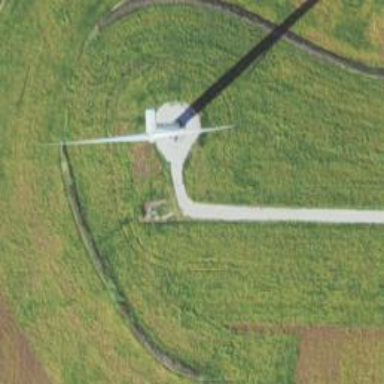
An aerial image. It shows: Wind generator powered by horizontal axis wind turbine.